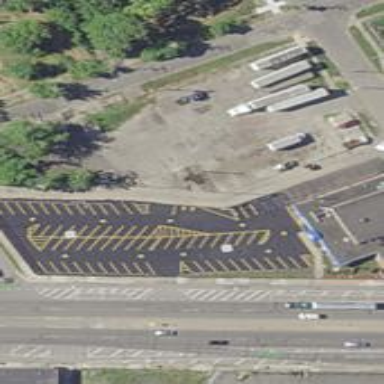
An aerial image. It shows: Parking area with surface.